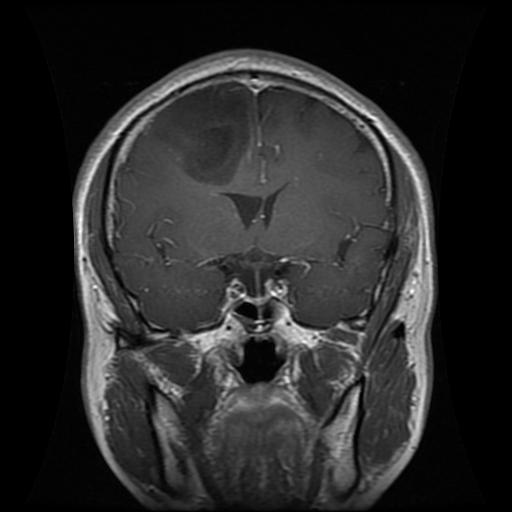
Label: glioma